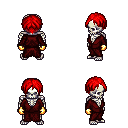
a pixel art fantasy rpg character, male body template, skeleton, red robe, red pants, red parted hairstyle, gold gloves, four views (front, back, left, right), 2x2 character sprite sheet, small pixel art, hard edges, no anti-aliasing